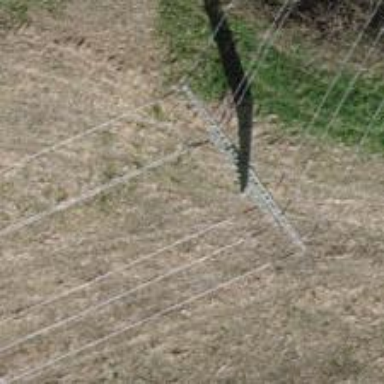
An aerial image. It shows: Concrete power pole.